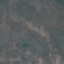
Land use / land cover class: HerbaceousVegetation